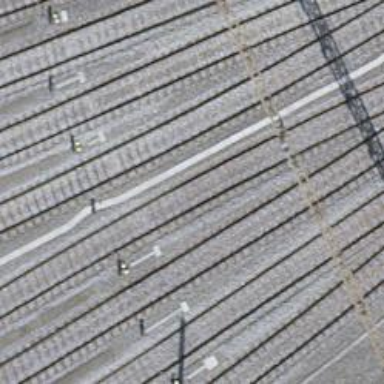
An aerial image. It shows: Rail yard with electrified contact lines for railway operations.